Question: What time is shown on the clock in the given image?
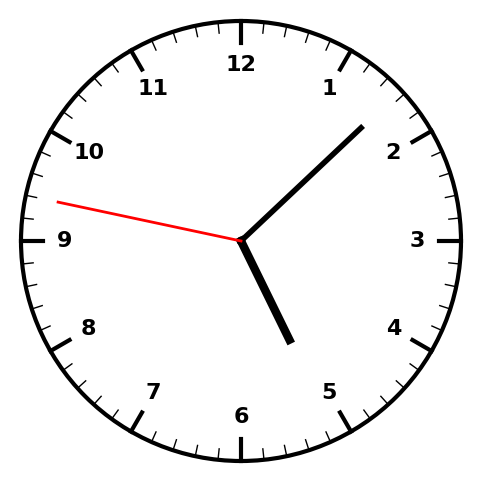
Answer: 05:07:47